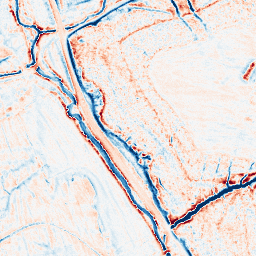
Category: edge_preserving
Decomposition family: anisotropic_diffusion
Decomposition parameters: iterations: 20
kappa: 50
gamma: 0.15
Upsampling method: regularized
Upsampling parameters: scale: 4
lambda_reg: 0.01
Upsampling scale: 4